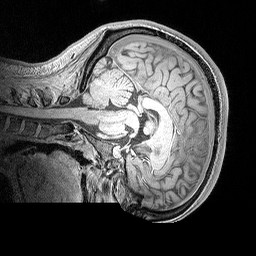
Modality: MP2RAGE
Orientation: sagittal
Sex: female
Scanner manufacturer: siemens
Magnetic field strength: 3 T
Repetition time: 5 s
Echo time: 0.00292 s